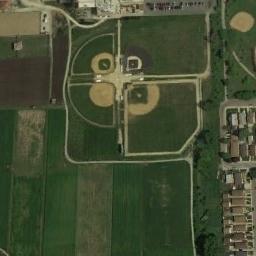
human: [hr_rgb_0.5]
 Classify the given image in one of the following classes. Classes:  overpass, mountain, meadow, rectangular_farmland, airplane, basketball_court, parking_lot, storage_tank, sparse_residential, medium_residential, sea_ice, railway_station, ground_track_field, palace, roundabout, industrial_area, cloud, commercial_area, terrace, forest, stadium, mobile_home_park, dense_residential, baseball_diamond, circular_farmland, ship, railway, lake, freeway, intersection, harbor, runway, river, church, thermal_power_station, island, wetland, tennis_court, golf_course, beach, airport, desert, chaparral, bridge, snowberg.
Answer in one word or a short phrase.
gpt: baseball_diamond